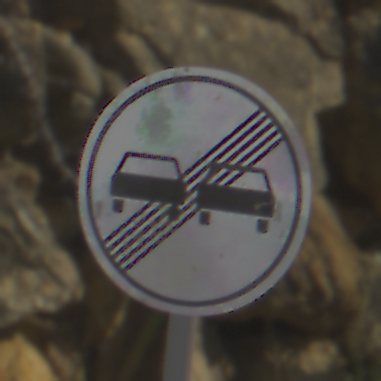
Verkehrszeichen: EndeUeberholverbot
Umgebung: Outdoor, RoadRail
Tageszeit: MorningAfternoon
Wetter: PartlyCloudy
Licht: Natural
Jahreszeit: NotSpecified
Kontrast: HighContrast